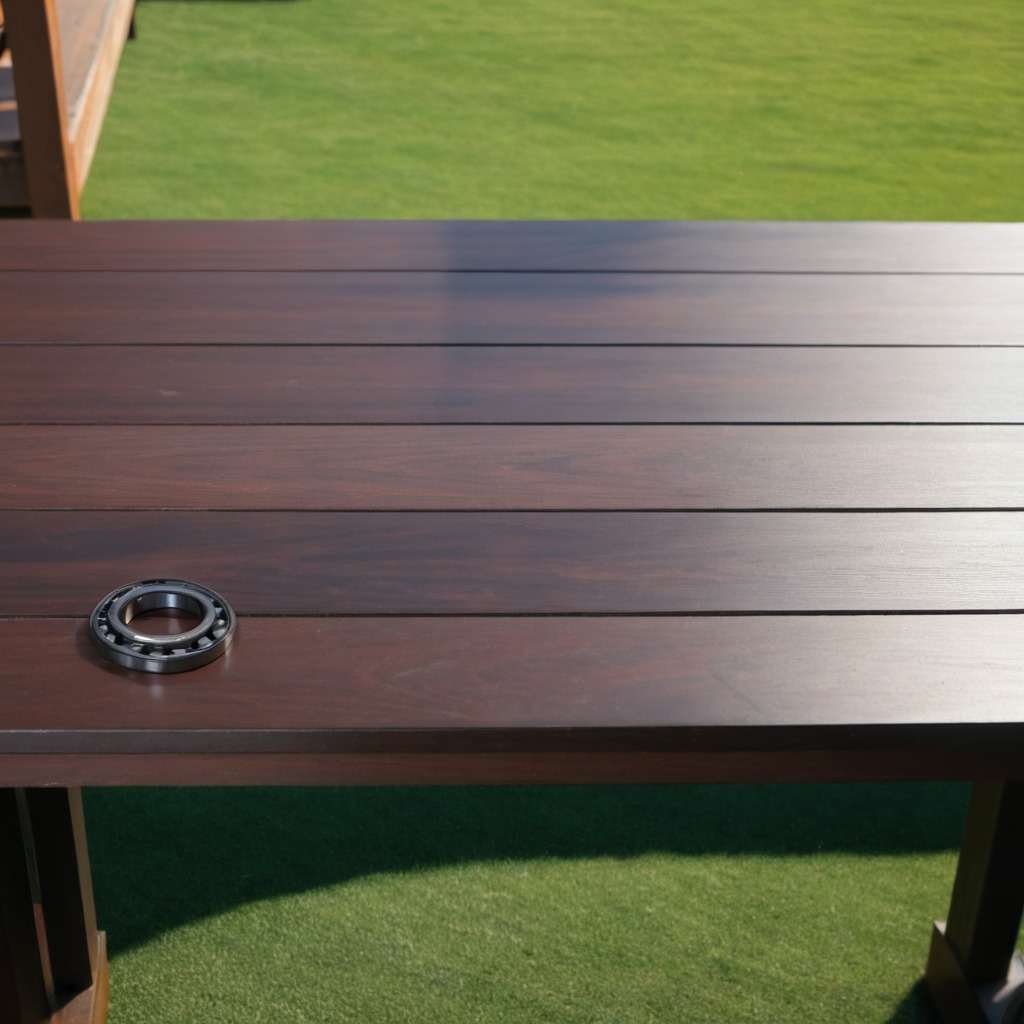
A metal ball bearing is lying on a dark wood workbench.